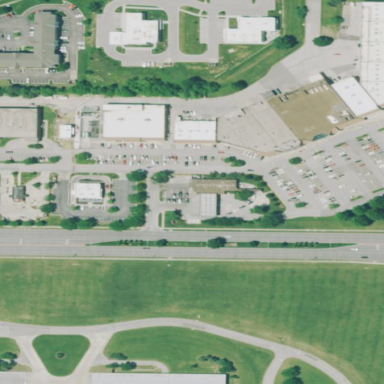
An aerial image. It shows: Retail area.